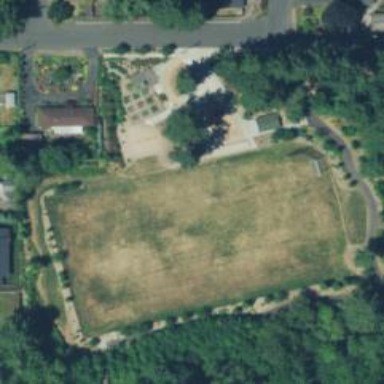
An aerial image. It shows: Grass pitch designated for softball.